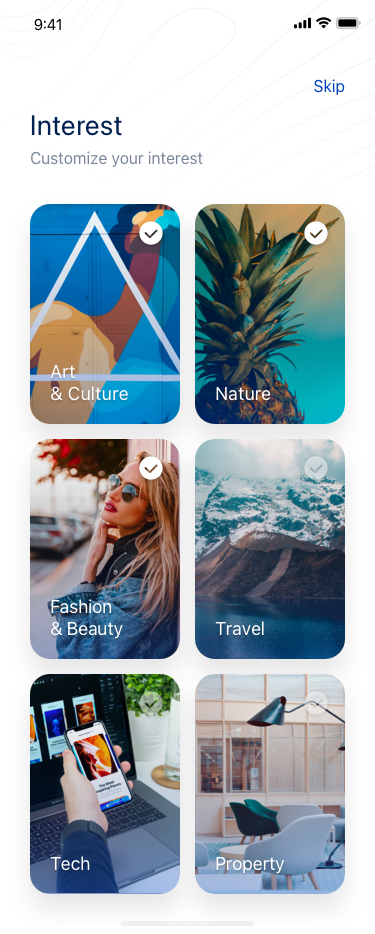
Text in this UI design:
Skip
Interest
Customize your interest
Art
& Culture
Nature
Fashion
& Beauty
Travel
Tech
Property